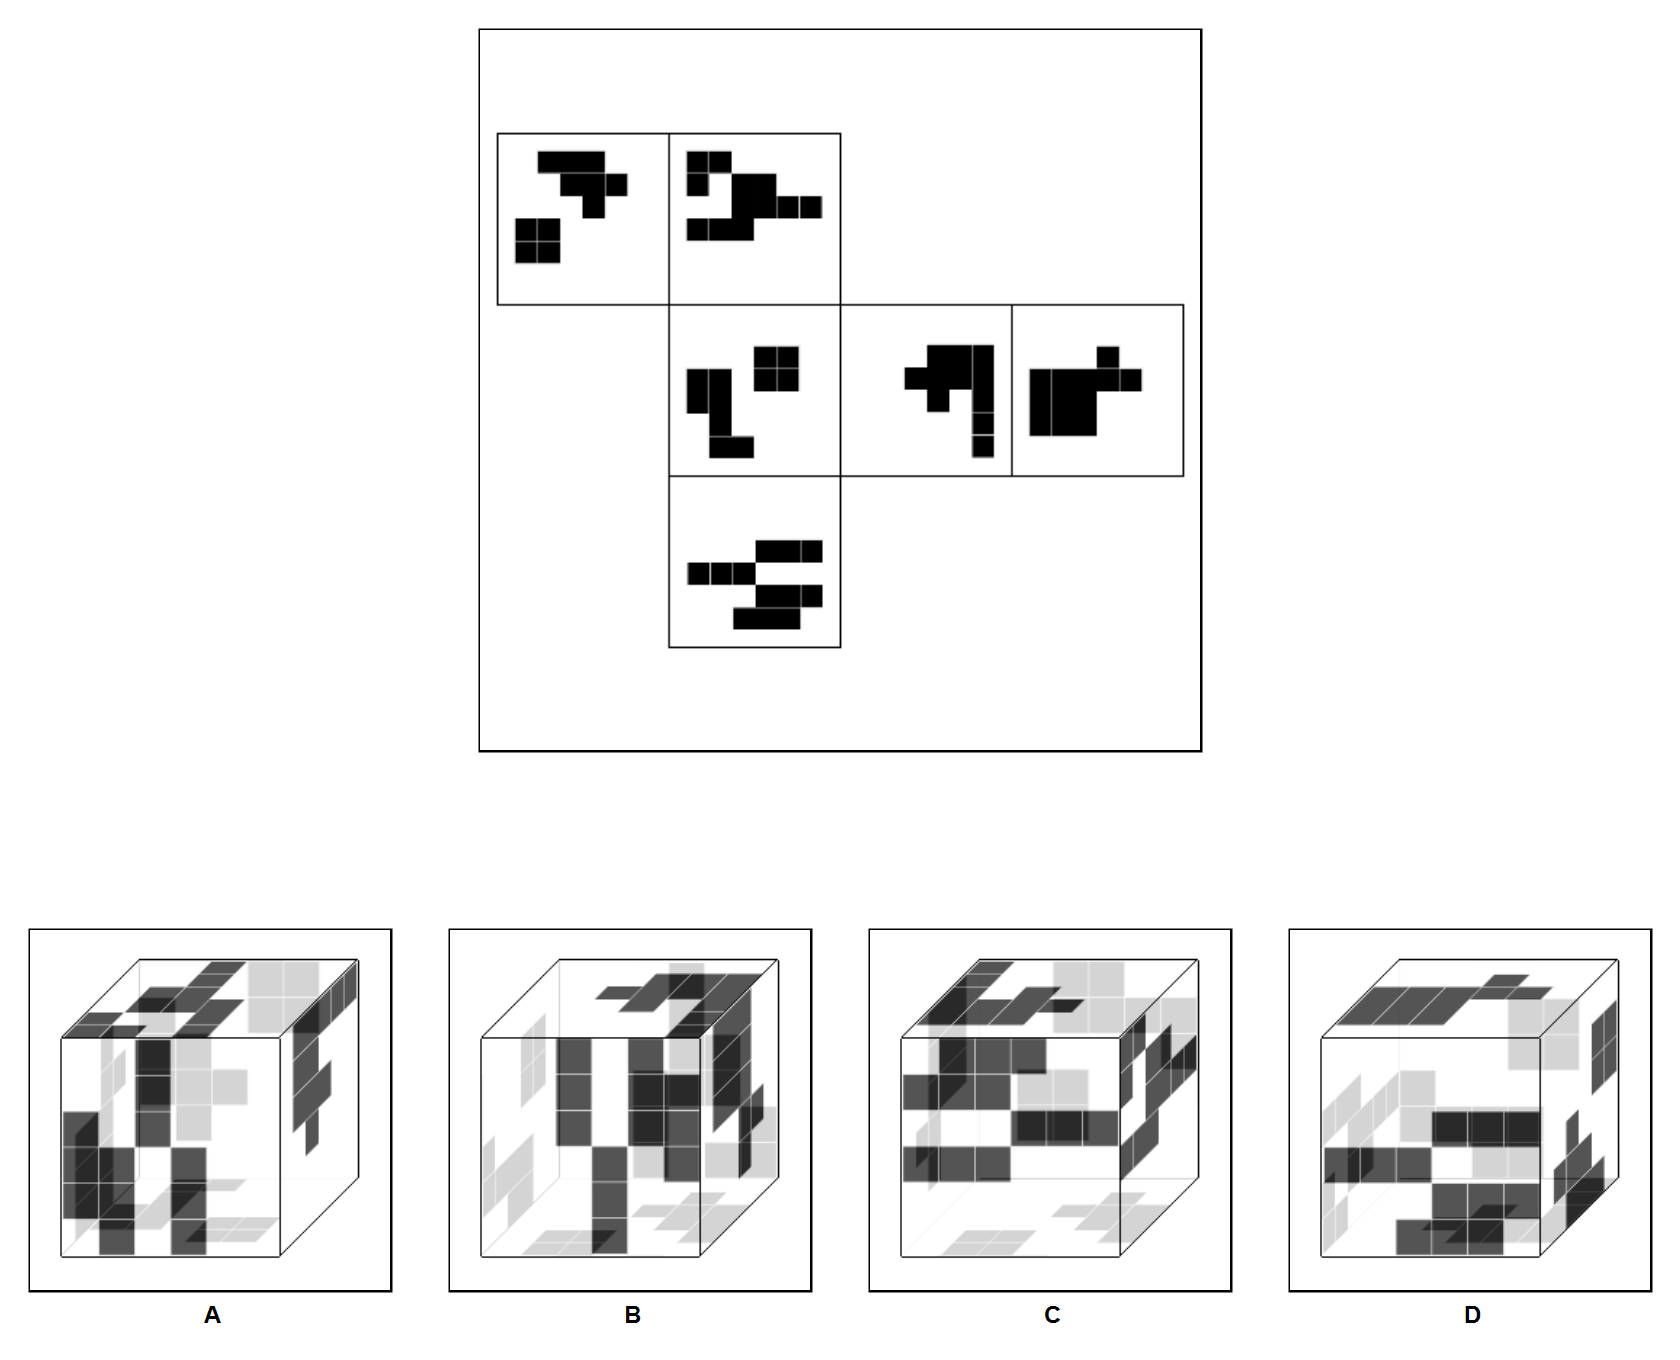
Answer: B